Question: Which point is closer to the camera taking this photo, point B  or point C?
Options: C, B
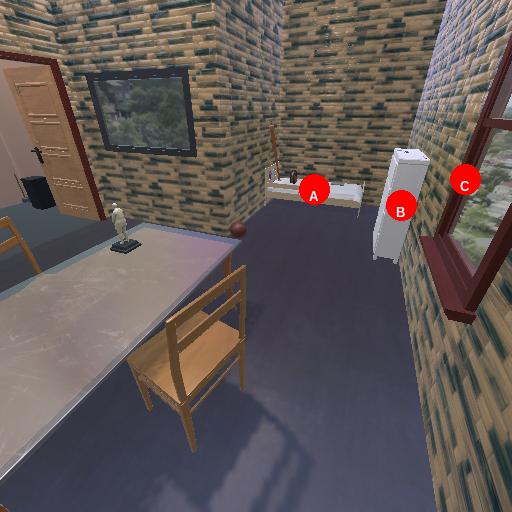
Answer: C